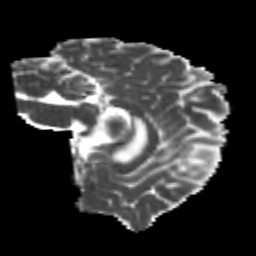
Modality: MD
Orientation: sagittal
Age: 24
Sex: male
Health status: healthy
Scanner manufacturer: philips
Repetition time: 7.385 s
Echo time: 0.08599 s